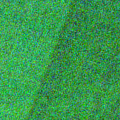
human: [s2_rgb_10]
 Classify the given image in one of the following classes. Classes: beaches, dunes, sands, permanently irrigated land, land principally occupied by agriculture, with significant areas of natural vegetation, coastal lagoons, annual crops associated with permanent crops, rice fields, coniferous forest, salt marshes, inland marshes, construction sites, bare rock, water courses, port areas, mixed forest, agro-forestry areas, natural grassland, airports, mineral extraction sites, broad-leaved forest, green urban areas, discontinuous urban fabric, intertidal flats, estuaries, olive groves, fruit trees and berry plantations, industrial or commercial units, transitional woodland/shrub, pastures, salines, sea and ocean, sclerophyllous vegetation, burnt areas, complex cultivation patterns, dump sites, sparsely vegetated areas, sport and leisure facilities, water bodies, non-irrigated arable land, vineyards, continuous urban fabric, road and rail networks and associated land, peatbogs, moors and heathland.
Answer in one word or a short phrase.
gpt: sea and ocean